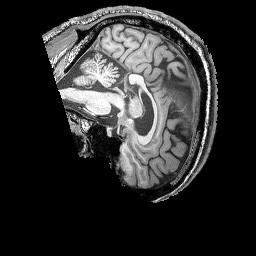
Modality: T1w
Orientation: sagittal
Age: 42
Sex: male
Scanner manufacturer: siemens
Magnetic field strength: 3 T
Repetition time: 2.25 s
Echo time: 0.00411 s